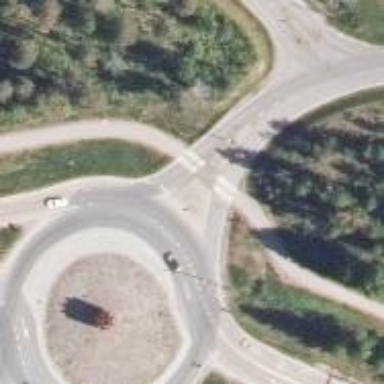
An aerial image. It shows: Uncontrolled road crossing.